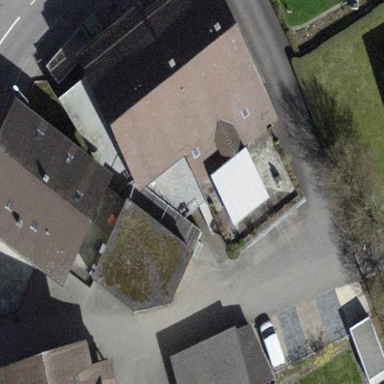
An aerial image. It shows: Building with flat roof.